Question: I have a code in node.js in the functions of Firebase, that simply what I want to know is how to get the Boolean value of the variable "read" within each user within the class "Users".
My code:
'''
let functions = require('firebase-functions');
let admin = require('firebase-admin');
admin.initializeApp();
exports.sendNotificationNewChat = functions.database.ref('/Usuarios/{usuarioId}/Chats/{chatsId}').onWrite((change, context) => {
//get the userId of the person receiving the notification because we need to get their token
//const receiverId = context.params.userId;
//console.log("receiverId: ", receiverId);
/*
// Only edit data when it is first created.
if (change.before.exists()) {
return null;
}*/
// Exit when the data is deleted.
if (!change.after.exists()) {
return null;
}
if (!change.after.exists()) {
return null;
}
//te escribe el json de el mensaje nuevo
const afterData = change.after.val();
console.log("afterData: ", afterData);
// const readChat = afterData.read;
// console.log("readChat: ", readChat);
//get the user id of the person who sent the message
const senderId = context.params.usuarioId;
console.log("senderId: ", senderId);
//get the user id of the person who sent the message
const receiverId = afterData.IdOtherUser;
console.log("receiverId: ", receiverId);
//get the message
const nameAd = afterData.nameAd;
console.log("nameAd: ", nameAd);
//get the message
const ChatId = context.params.chatsId;
console.log("ChatId: ", ChatId);
/*
//get the message id. We'll be sending this in the payload
const messageId = context.params.messageId;
console.log("messageId: ", messageId);
*/
return admin.database().ref("/Usuarios/"+senderId+"/Chats/"+ChatId).once('value').then(snap => {
const readChat = snap.child("read").val();
// if (readChat) return null
console.log("readChat: ", readChat);
//query the users node and get the name of the user who sent the message
return admin.database().ref("/Usuarios/" + senderId).once('value').then(snap => {
const senderName = snap.child("name").val();
console.log("senderName: ", senderName);
//get the token of the user receiving the message
return admin.database().ref("/Usuarios/" + receiverId).once('value').then(snap => {
const receiverName = snap.child("name").val();
console.log("receiverName: ", receiverName);
const token = snap.child("token").val();
console.log("token: ", token);
//we have everything we need
//Build the message payload and send the message
console.log("Construction the notification message.");
const payload = {
data: {
data_type: "direct_message",
title: "Nueva conversacion de " + senderName,
message: "Selecciona para ver los mensajes",
}
};
return admin.messaging().sendToDevice(token, payload)
.then(function(response) {
return console.log("Successfully sent message:", response);
})
.catch(function(error) {
return console.log("Error sending message:", error);
});
});
});
});
});
'''
I use this part of code to get the read value but always the records of firebase function tells me that it gets null value
Part of code to get the boolean value from "read":
'''
admin.database().ref("/Usuarios/"+senderId+"/Chats/"+ChatId).once('value').then(snap => {
const readChat = snap.child("read").val();
// if (readChat) return null
console.log("readChat: ", readChat);
'''

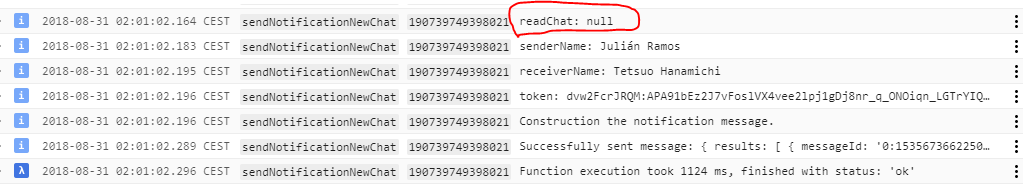
Answer: snap.val() will return an object so you can object and store it in a variable and try access it or otherwise try like below
'''
admin.database().ref("/Usuarios/"+senderId+"/Chats/"+ChatId).once('value')
.then(snap => {
if(snap.numChildren() === 0) // check for no data available
snap.child("read").val(); // instead of this line write like below
const readChat = **snap.val()[read];** or **snap.val().read**
// if (readChat) return null
console.log("readChat: ", readChat);
})
'''
// Considering this your structure
'''
---user
-----senderId
--------Chats
-----------ChatId
---------------read: true
'''
the above code will do